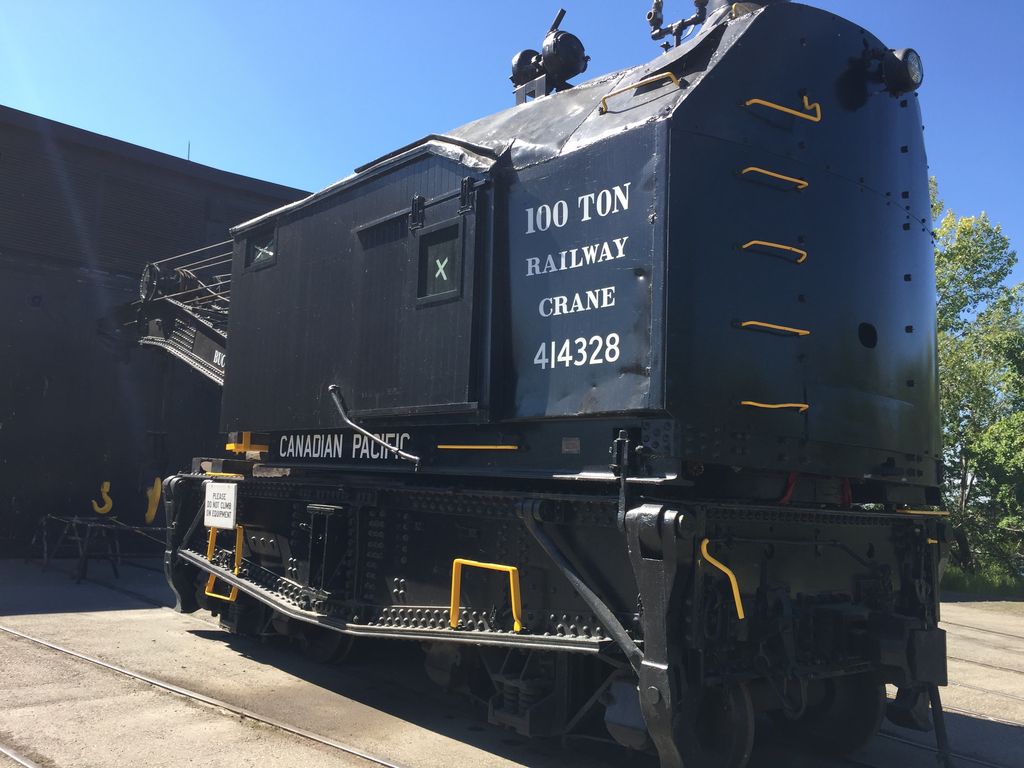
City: calgary